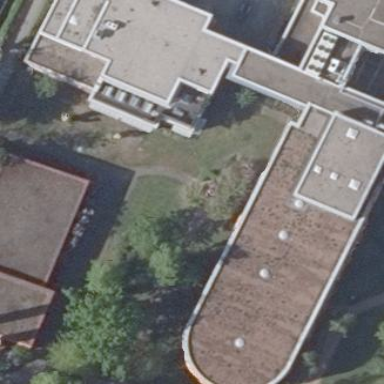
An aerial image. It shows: Hospital building.